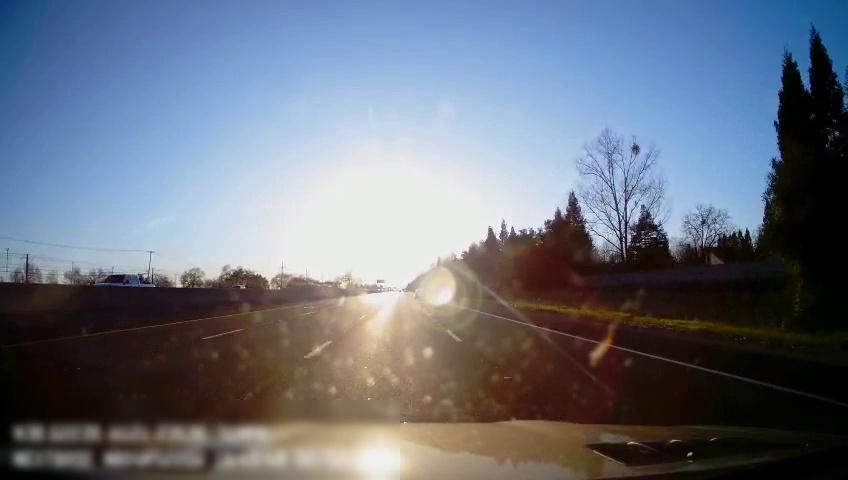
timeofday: Day
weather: Sunny
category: Drivable Space
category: Vehicles | Car
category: Vehicles | Truck
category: Vehicles | SUV
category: Lanes | Alternate Lane
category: Lanes | Alternate Lane
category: Lanes | Current Lane
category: Lanes | Current Lane
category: Lanes | Alternate Lane